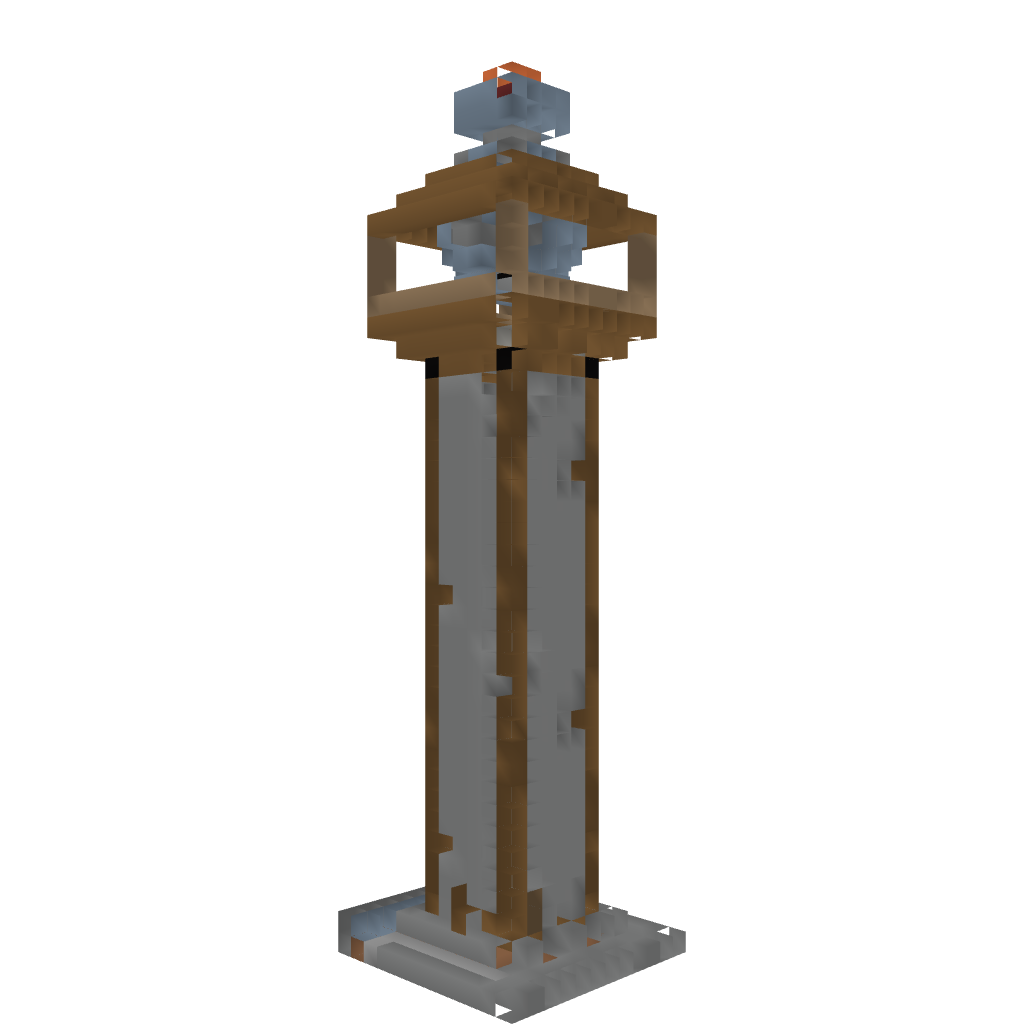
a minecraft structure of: Wood and Stone Watchtower